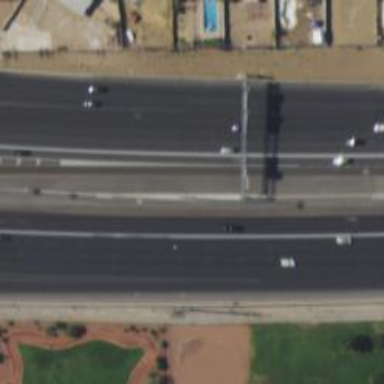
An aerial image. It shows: Asphalt motorway.